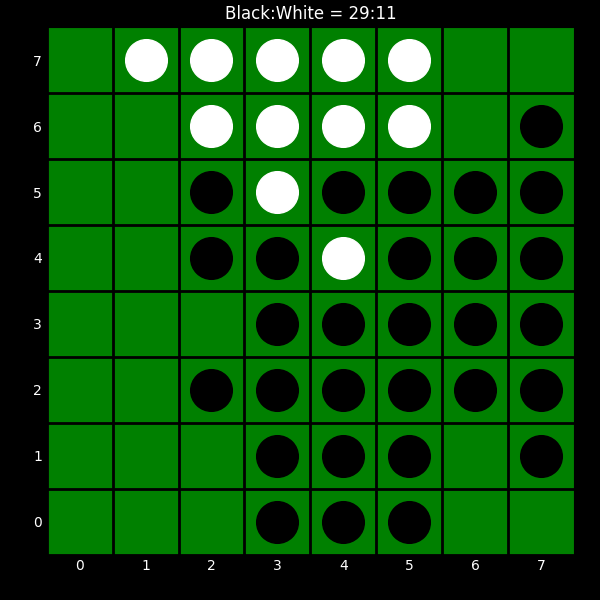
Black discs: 29
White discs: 11